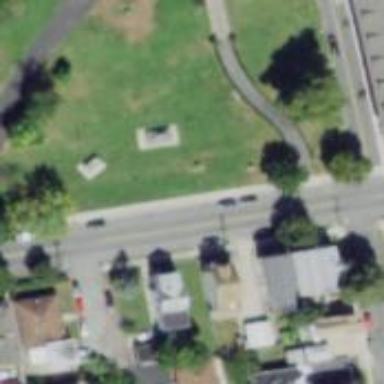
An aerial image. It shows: Memorial site with historic significance.